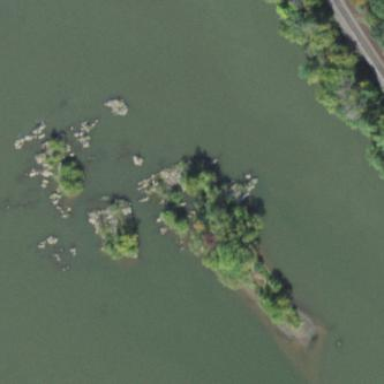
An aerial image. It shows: Islet surrounded by woodland.